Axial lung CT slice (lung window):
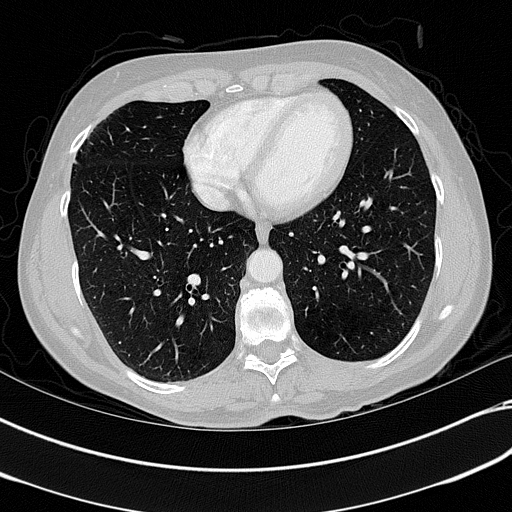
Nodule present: no